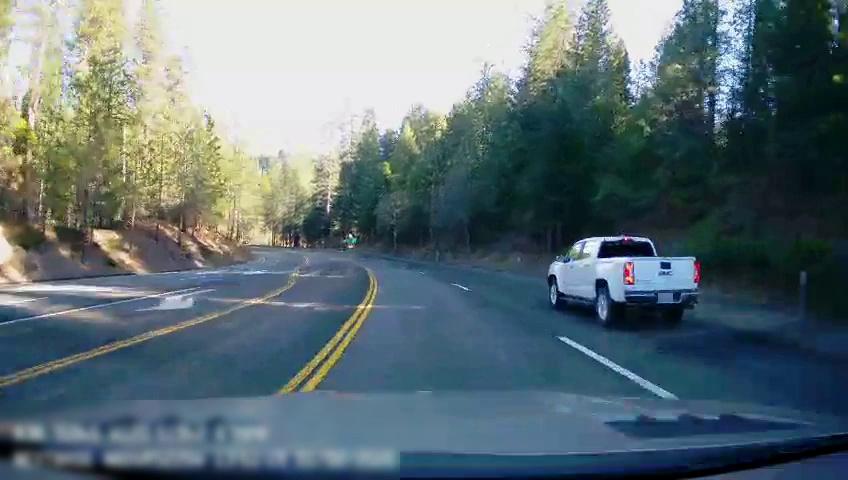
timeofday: Day
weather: Sunny
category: Drivable Space
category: Vehicles | Truck
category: Lanes | Alternate Lane
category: Lanes | Alternate Lane
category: Lanes | Current Lane
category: Lanes | Opposite Lane
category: Lanes | Opposite Lane
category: Lanes | Opposite Lane
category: Lanes | Opposite Lane
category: Traffic | Signs